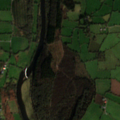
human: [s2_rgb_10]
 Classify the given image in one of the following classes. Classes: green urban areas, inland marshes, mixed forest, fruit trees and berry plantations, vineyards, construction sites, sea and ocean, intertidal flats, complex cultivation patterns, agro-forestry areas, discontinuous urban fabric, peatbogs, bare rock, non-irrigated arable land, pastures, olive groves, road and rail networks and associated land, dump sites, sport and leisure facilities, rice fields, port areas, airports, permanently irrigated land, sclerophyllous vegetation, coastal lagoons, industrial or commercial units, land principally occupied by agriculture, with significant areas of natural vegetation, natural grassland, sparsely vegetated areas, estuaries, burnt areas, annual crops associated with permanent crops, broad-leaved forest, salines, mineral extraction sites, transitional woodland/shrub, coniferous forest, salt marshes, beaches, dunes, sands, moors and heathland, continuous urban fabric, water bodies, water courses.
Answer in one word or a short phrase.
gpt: pastures, broad-leaved forest, mixed forest, transitional woodland/shrub